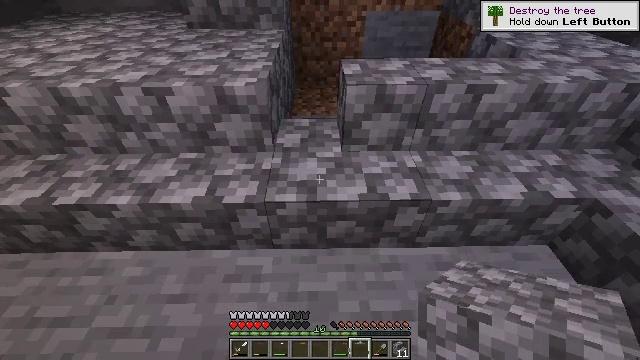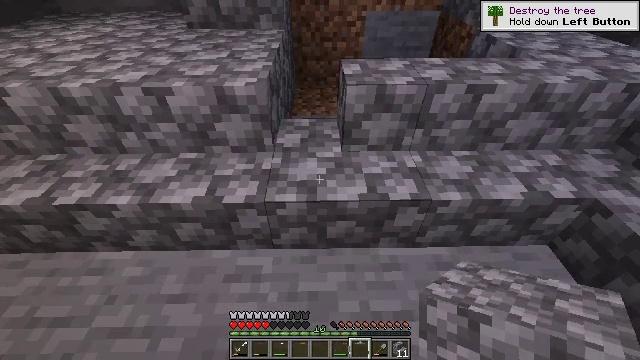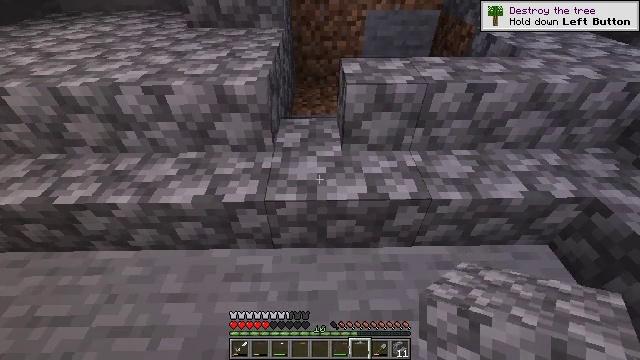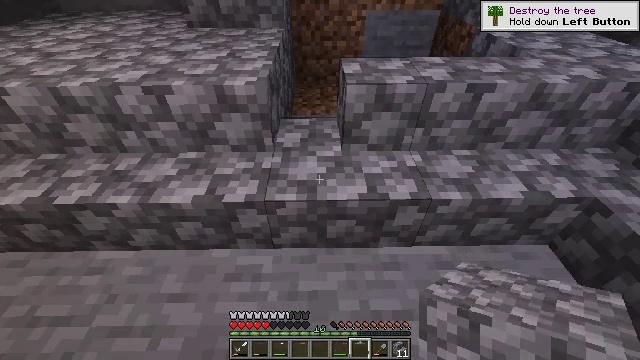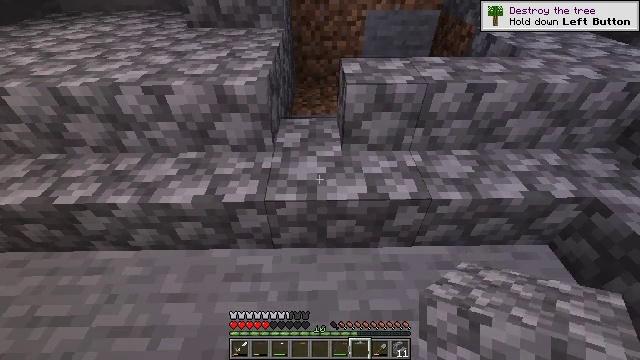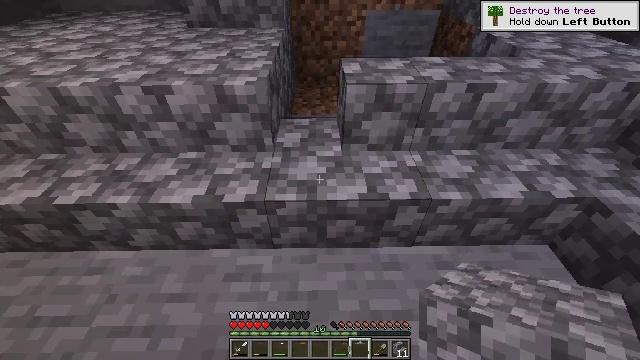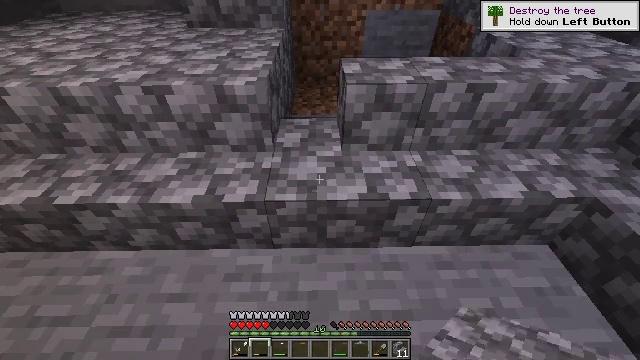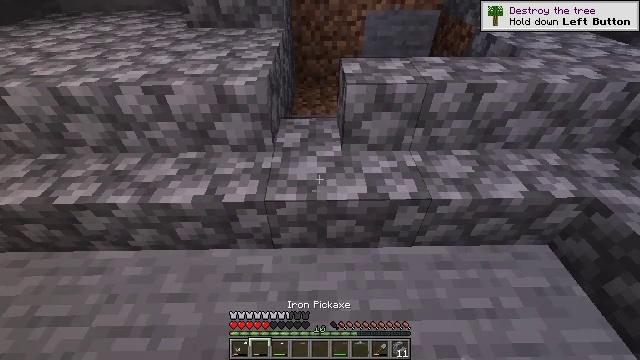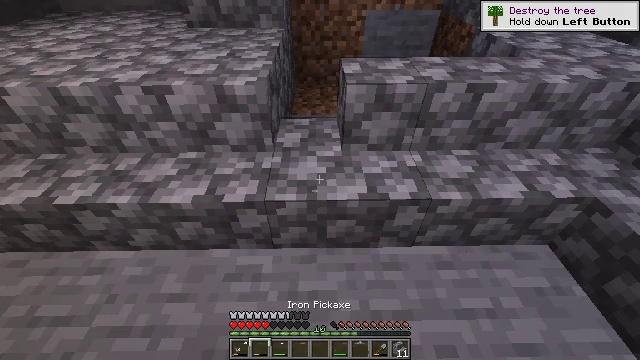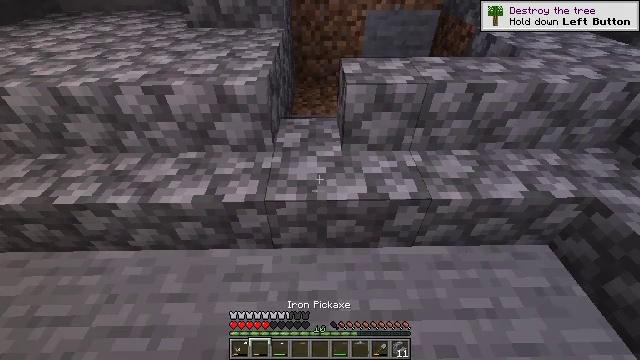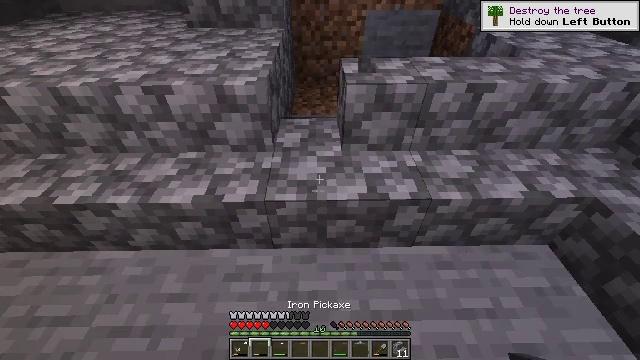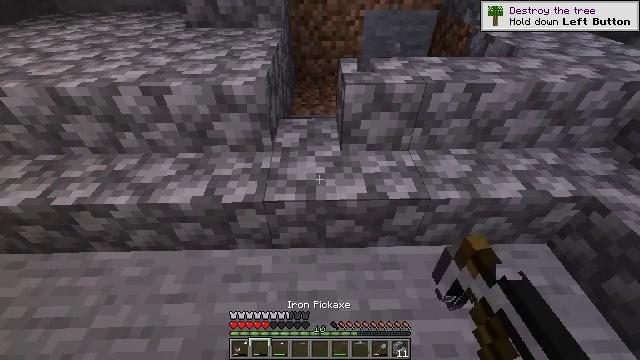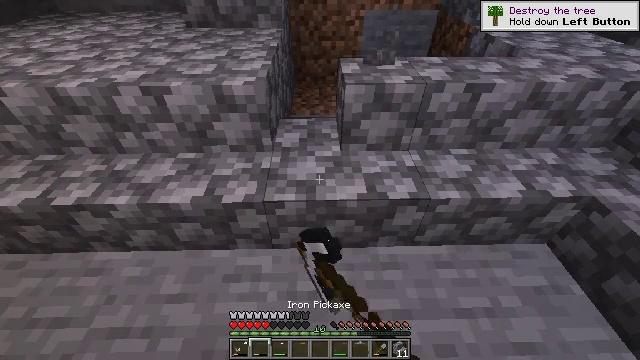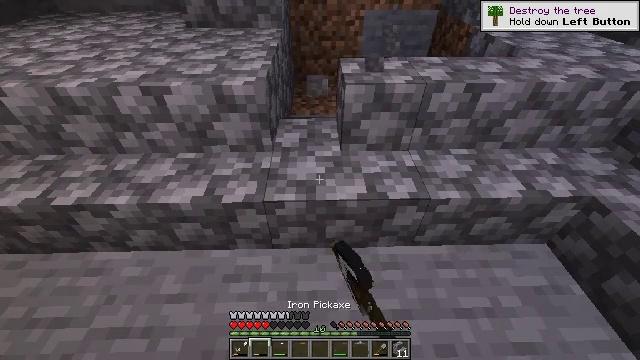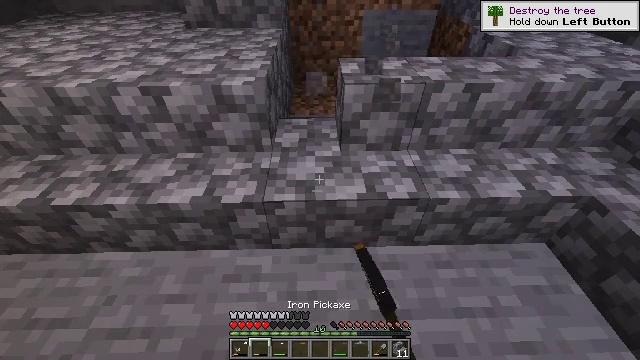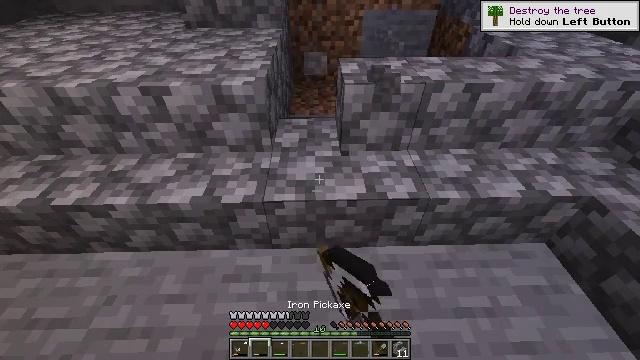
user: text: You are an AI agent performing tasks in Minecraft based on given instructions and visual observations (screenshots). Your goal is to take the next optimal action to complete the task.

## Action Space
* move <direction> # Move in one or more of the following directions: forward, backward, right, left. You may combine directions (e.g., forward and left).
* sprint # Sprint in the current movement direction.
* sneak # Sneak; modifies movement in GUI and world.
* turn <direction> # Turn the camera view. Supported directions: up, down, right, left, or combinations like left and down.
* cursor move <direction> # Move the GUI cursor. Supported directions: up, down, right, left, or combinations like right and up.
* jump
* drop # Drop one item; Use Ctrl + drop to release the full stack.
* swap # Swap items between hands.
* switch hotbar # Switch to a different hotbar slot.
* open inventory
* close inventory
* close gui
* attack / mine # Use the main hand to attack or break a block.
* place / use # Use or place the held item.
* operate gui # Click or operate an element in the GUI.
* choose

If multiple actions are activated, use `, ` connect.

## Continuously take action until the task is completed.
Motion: motion action
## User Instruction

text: Collect the cobblestone stairs.
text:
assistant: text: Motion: no_op
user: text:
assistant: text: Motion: no_op
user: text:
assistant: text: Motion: no_op
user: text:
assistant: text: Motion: no_op
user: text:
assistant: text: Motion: no_op
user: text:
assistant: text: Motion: switch to hotbar 2
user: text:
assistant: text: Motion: switch to hotbar 2
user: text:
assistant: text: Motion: switch to hotbar 2
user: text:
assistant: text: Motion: switch to hotbar 2
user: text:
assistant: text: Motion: attack / mine
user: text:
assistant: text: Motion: attack / mine
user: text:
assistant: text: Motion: attack / mine
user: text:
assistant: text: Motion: attack / mine
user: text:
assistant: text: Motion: attack / mine
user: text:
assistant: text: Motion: attack / mine
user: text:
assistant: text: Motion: attack / mine
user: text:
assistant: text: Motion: attack / mine
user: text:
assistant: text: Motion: attack / mine
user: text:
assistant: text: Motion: attack / mine
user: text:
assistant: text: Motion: attack / mine
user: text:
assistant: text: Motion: attack / mine
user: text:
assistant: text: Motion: attack / mine
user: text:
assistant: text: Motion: no_op
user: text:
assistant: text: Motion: no_op
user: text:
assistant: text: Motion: no_op
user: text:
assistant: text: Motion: no_op
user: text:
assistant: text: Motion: no_op
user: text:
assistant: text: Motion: attack / mine
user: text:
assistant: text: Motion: attack / mine
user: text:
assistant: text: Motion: attack / mine